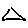
Label: triangle